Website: bh-photo
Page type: customer-info-address
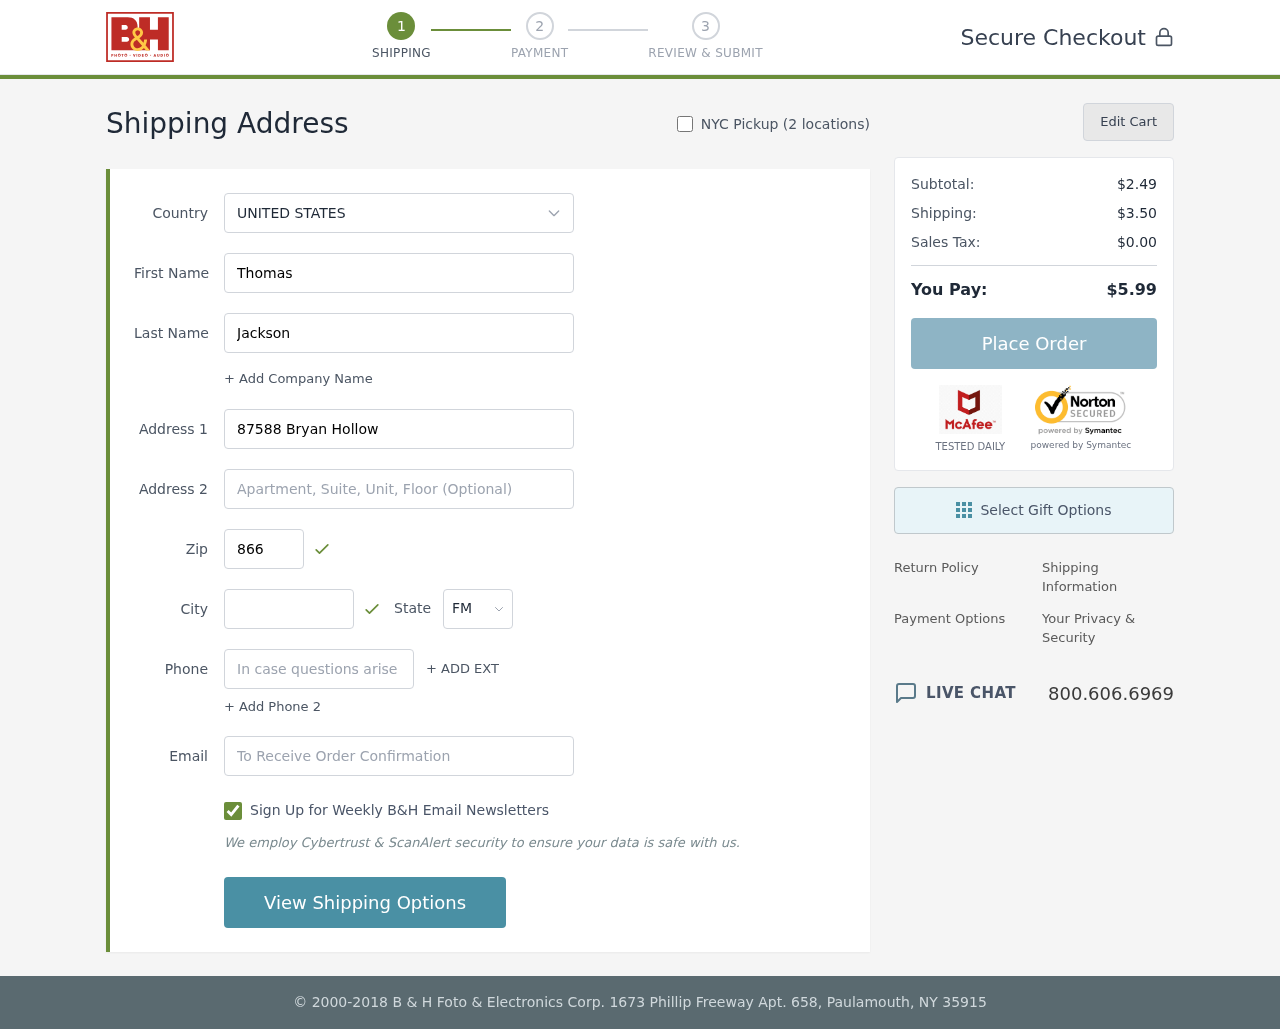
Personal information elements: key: PII_CITY
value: Kimberlyberg
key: PII_COUNTRY
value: United States
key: PII_EMAIL
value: thomasjackson@yahoo.com
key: PII_FIRSTNAME
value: Thomas
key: PII_LASTNAME
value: Jackson
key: PII_PHONE
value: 8083957088
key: PII_POSTCODE
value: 86680
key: PII_STATE_ABBR
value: FM
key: PII_STREET
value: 87588 Bryan Hollow
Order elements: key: ORDER_SUBTOTAL
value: $2.49
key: ORDER_SHIPPING_COST
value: $3.50
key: ORDER_TAX
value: $0.00
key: ORDER_TOTAL
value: $5.99